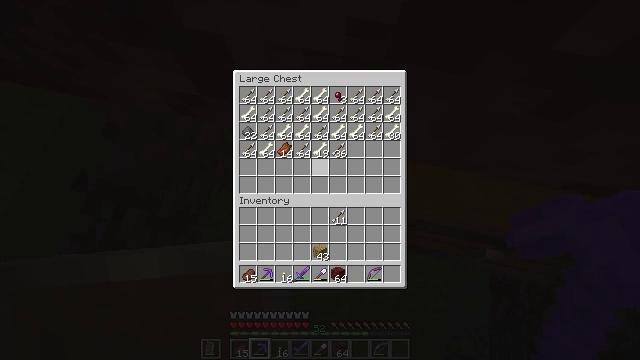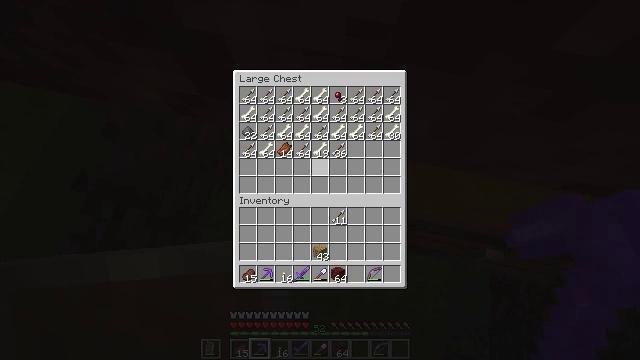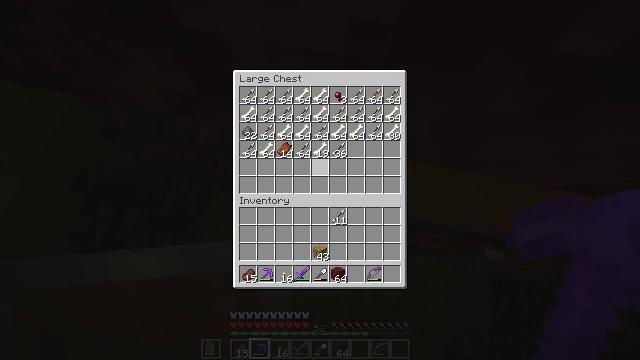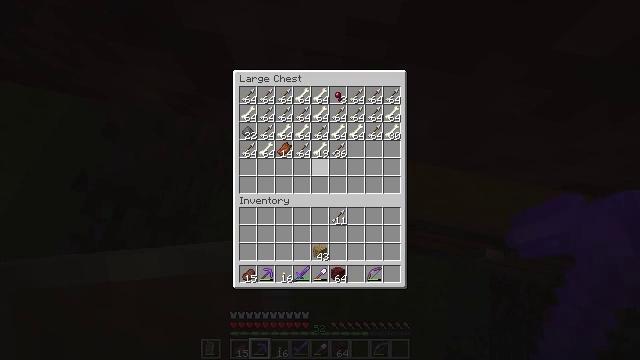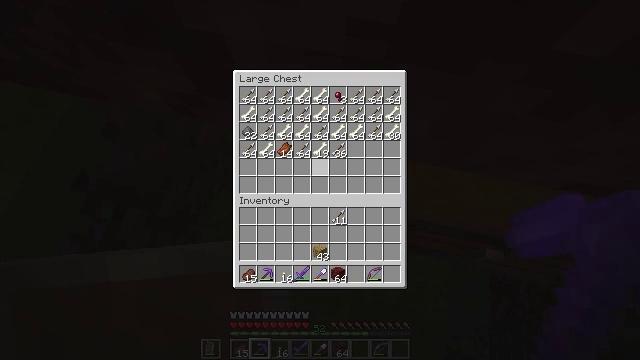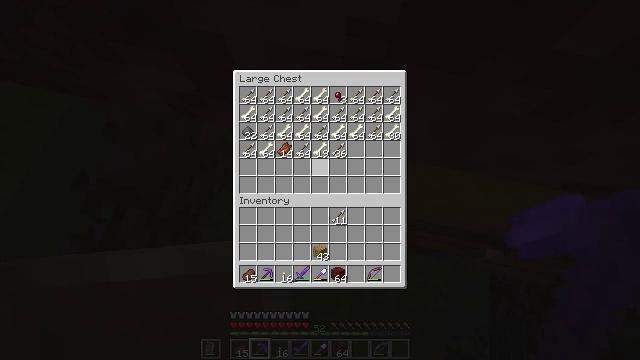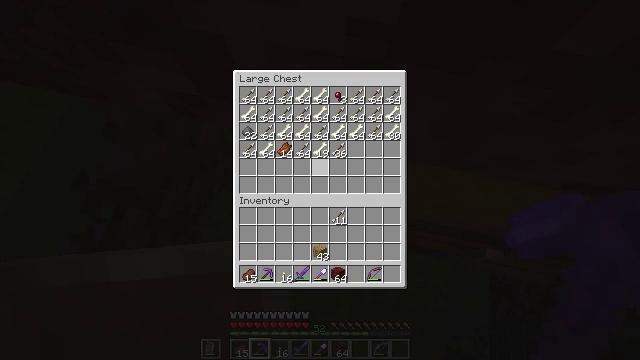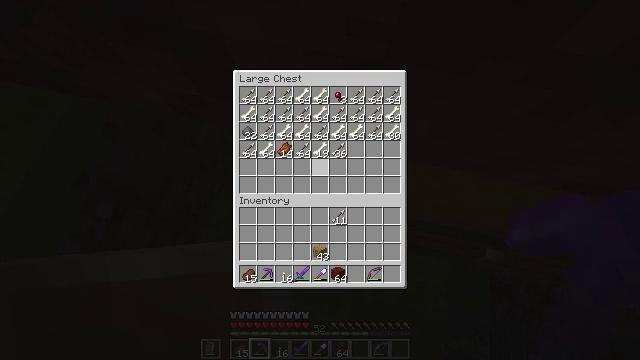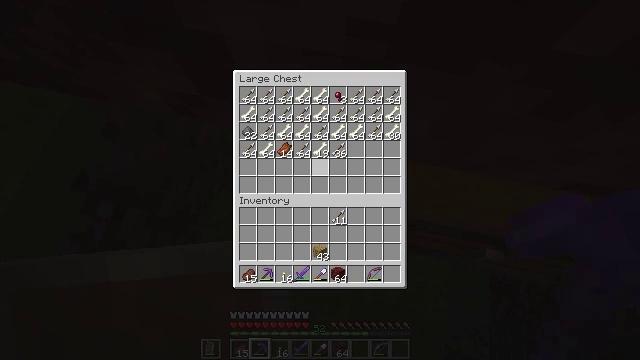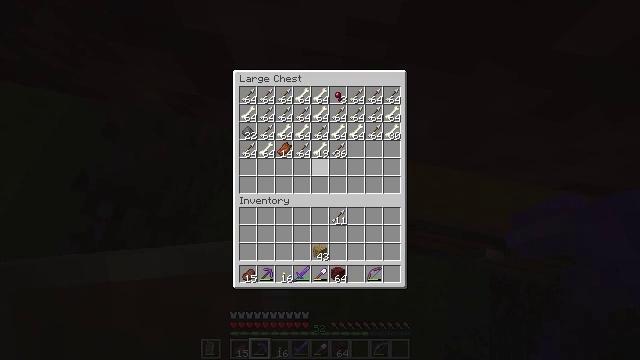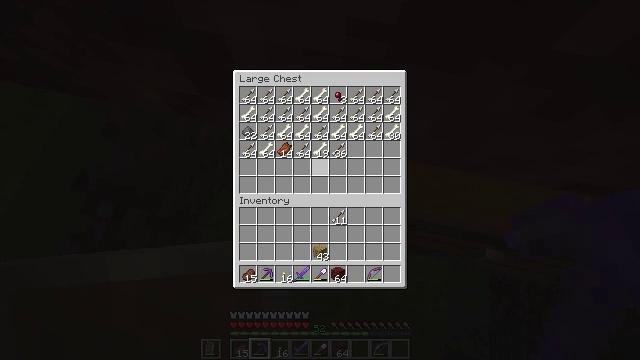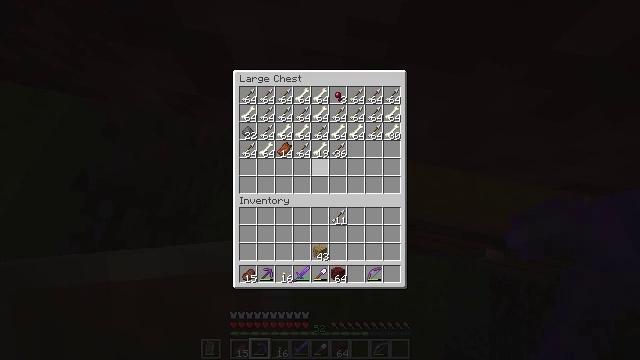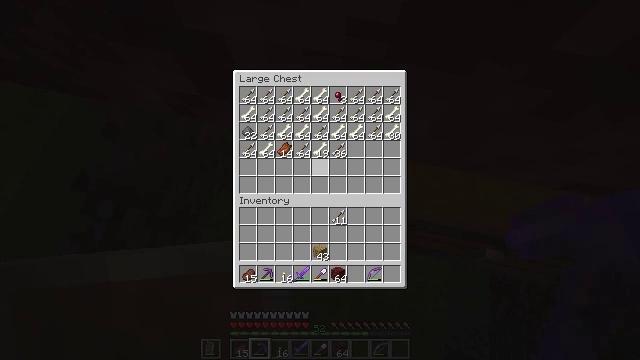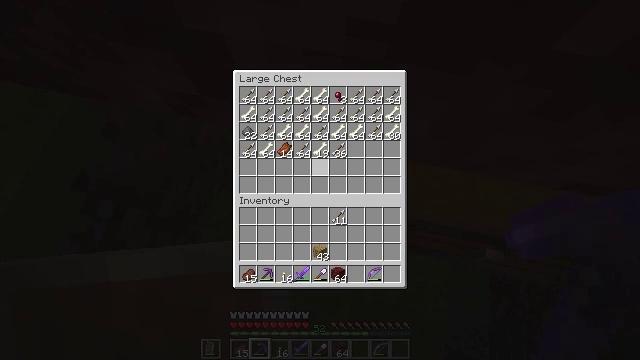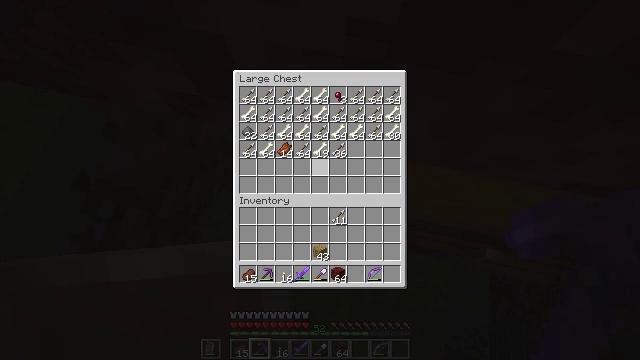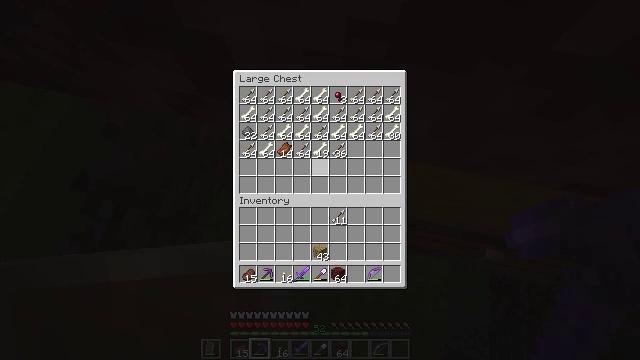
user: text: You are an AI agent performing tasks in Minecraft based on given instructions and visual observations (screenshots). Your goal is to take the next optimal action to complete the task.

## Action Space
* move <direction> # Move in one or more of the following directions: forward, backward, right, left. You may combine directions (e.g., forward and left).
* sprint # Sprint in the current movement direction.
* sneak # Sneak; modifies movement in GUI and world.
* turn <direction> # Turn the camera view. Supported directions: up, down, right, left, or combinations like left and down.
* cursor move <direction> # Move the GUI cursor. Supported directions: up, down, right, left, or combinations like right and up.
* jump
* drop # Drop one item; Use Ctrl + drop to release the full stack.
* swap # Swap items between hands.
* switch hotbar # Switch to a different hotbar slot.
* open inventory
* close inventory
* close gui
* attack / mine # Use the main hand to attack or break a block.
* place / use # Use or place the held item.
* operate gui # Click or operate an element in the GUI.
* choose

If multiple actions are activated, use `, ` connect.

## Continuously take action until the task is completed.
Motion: motion action
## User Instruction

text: Use gold ingot to craft a gold nugget.
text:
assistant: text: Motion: no_op
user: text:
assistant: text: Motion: no_op
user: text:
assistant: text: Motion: no_op
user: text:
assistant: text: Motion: no_op
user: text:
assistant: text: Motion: no_op
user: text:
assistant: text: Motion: no_op
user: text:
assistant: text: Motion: no_op
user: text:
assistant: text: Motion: no_op
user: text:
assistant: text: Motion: no_op
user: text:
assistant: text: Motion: no_op
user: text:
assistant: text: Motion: no_op
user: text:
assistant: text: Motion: no_op
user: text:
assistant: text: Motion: no_op
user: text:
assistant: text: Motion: no_op
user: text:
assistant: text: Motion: no_op
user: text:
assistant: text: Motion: no_op
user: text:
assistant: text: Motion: no_op
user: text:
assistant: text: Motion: no_op
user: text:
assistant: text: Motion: no_op
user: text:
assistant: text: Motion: no_op
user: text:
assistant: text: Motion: no_op
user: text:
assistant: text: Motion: no_op
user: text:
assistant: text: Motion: no_op
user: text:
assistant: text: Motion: no_op
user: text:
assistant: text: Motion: no_op
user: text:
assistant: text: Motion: no_op
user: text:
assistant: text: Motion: no_op
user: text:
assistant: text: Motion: no_op
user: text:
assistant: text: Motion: no_op
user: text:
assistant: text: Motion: no_op